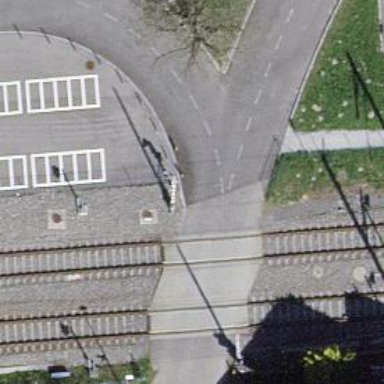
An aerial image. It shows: Level crossing with barrier.